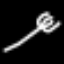
Label: fork